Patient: sex M, age 64
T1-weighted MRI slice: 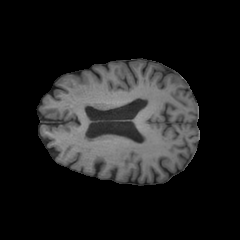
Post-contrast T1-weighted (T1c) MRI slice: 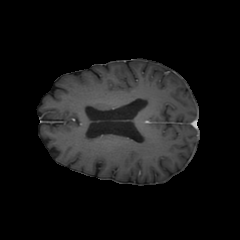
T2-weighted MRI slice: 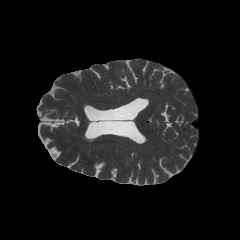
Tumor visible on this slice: no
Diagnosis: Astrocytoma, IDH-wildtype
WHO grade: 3